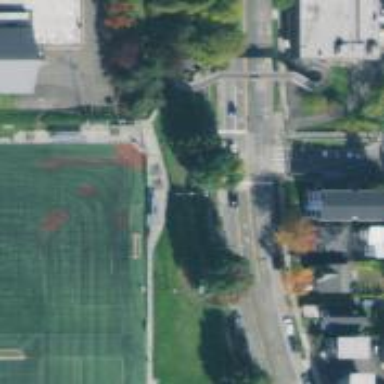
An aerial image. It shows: Secondary road with separate sidewalks.